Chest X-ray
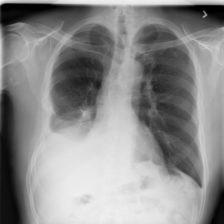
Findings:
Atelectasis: negative
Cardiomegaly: negative
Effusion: negative
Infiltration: negative
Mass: negative
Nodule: negative
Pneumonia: negative
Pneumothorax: negative
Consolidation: negative
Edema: negative
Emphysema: negative
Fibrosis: negative
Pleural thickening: negative
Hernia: negative